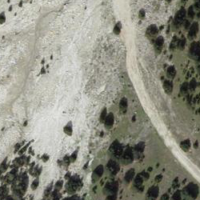
EUNIS habitat code: 26
Species observed at this site:
Dryas octopetala
Geum montanum